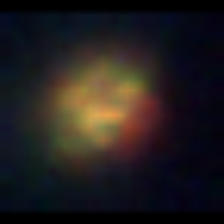
Taxon: NanoPlankton
Group: Other